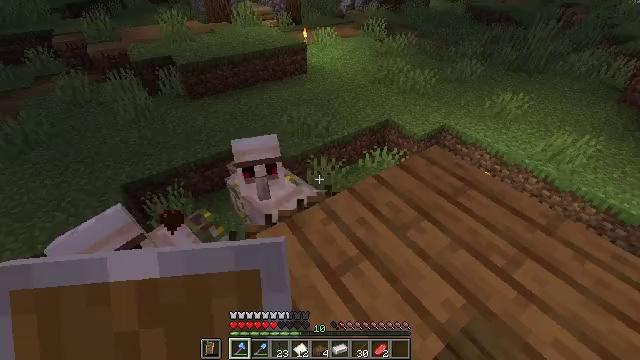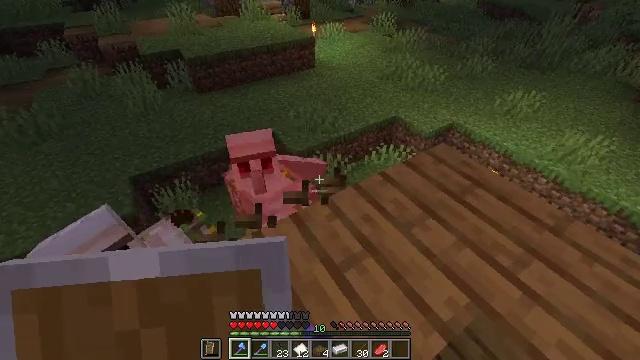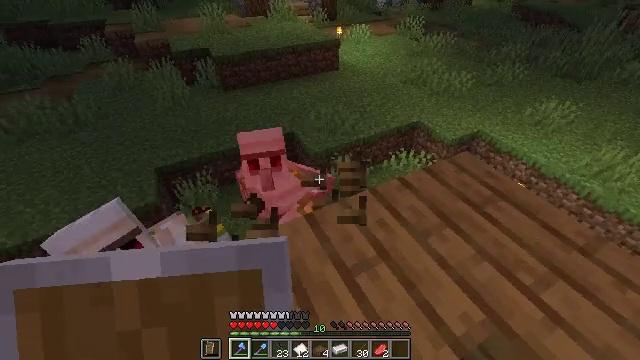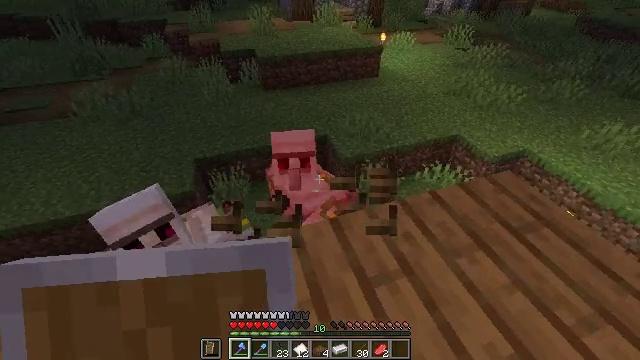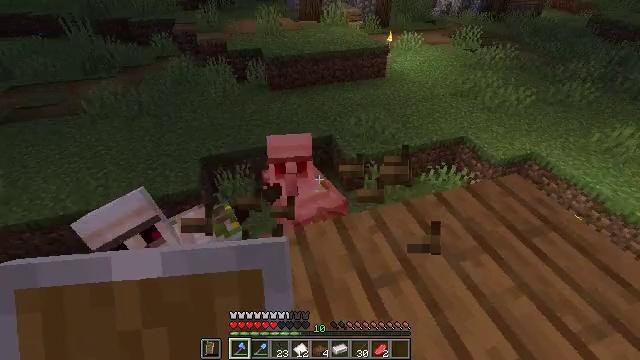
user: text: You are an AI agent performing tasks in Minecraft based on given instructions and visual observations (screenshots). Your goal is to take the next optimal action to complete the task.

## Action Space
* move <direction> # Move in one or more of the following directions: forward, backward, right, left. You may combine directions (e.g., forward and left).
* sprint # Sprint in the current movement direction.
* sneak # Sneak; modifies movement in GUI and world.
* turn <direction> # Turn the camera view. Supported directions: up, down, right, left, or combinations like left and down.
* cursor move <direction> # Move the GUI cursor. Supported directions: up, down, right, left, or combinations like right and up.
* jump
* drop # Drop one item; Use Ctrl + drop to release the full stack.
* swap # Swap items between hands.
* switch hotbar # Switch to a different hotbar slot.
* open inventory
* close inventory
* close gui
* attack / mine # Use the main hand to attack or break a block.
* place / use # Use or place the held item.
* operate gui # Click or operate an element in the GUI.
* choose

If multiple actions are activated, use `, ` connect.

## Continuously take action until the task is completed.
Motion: motion action
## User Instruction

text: Break the ladder to collect it.
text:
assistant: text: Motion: sneak, turn left, attack / mine
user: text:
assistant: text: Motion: sneak, turn left, attack / mine
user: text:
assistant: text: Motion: sneak, turn left
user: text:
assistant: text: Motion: sneak, turn left
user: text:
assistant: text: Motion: sneak